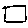
Label: square